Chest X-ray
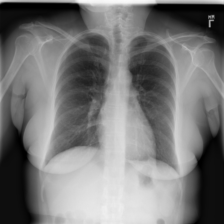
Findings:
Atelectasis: negative
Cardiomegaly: negative
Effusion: negative
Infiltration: negative
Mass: negative
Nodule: negative
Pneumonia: negative
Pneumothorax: negative
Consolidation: negative
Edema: negative
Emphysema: negative
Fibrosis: negative
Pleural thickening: negative
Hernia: negative